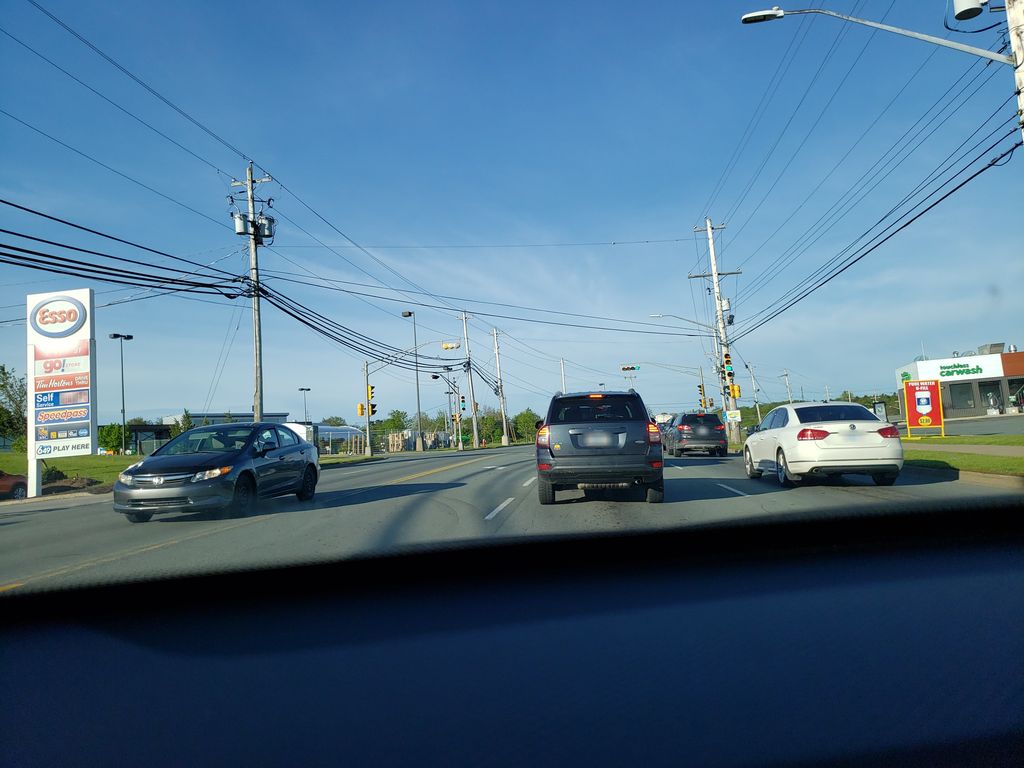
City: halifax